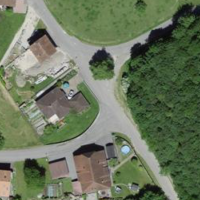
EUNIS habitat code: 55
Species observed at this site:
Silene dioica